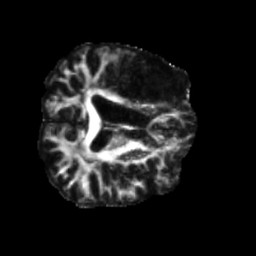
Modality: FA
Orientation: axial
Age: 49
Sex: male
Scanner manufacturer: siemens
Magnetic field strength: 3 T
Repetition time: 5.25 s
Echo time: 0.08 s